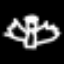
Label: angel